Question: I am developing an anpr application and I have managed to locate the number plate area from the vehicle image.
when i feed this image to tesseract OCR engine it seems to detect a character "L" before "C" so im thinking of taking out the remaining black pixels around the number plate area. is there a particular approach that i can take to sort this out? I am using aforge.net library in this case
Cheers
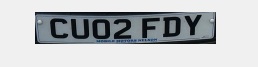
Answer: One approach for semi-automatically removing the black pixel areas around the number plate could be to apply the <URL> filter four times, placing the flood fill starting points in the four corners of your image.
Here is some example code where I have applied the filter on a copy of the number plate image from your question above (cropped to remove the white border):
'''
var filter = new PointedColorFloodFill();
filter.FillColor = Color.White;
filter.Tolerance = Color.FromArgb(60, 60, 60);
filter.StartingPoint = new IntPoint(0, 0);
filter.ApplyInPlace(image);
filter.StartingPoint = new IntPoint(image.Size.Width - 1, 0);
filter.ApplyInPlace(image);
filter.StartingPoint = new IntPoint(image.Size.Width - 1, image.Size.Height - 1);
filter.ApplyInPlace(image);
filter.StartingPoint = new IntPoint(0, image.Size.Height - 1);
filter.ApplyInPlace(image);
'''
which provides the following image after completed filtering from all four corners:

You may want to experiment with a more grayish fill color and different tolerance, but this example could at least provide a reasonable starting point.
I stumbled across the <URL> filter on your original image. If you add the following four lines before the 'PointedColorFloodFill' code:
'''
var grayFilter = new Grayscale(0.3, 0.3, 0.3);
var image = grayFilter.Apply(originalImage);
var bradleyfilter = new BradleyLocalThresholding();
bradleyfilter.ApplyInPlace(image);
'''
and reduce the 'PointedColorFloodFill' tolerance to e.g. 10 for each RGB component:
'''
filter.Tolerance = Color.FromArgb(10, 10, 10);
'''
the fully filtered number plate will now look like this: